Here is the envelope spectrum of one vibration snapshot from a rolling-element bearing, with each characteristic fault-frequency family marked on the frequency axis. What is the most likely bearing condition (normal, inner_race, outer_race, ball)?
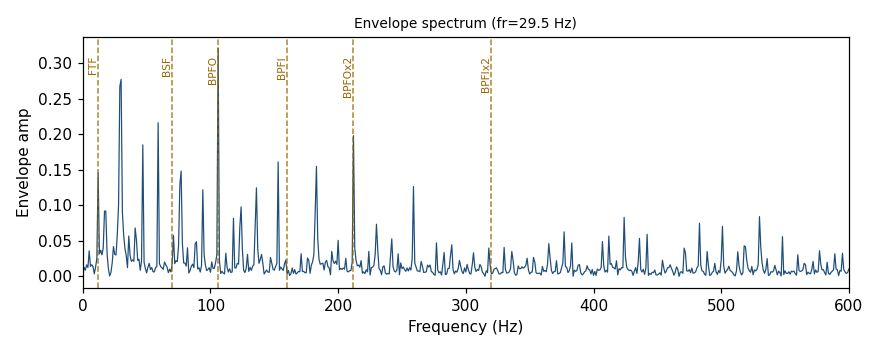
Answer: outer_race